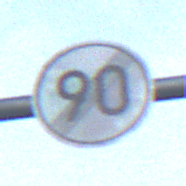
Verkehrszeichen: EndeGeschwindigkeit90
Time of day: MorningAfternoon
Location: Outdoor (Nature)
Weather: PartlyCloudy
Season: NotSpecified
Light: Natural